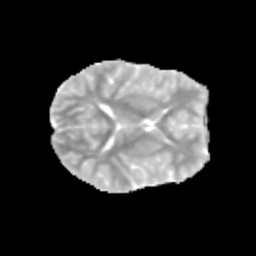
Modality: MD
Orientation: axial
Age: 11
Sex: male
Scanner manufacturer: siemens
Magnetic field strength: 3 T
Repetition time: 3.8 s
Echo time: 0.07 s